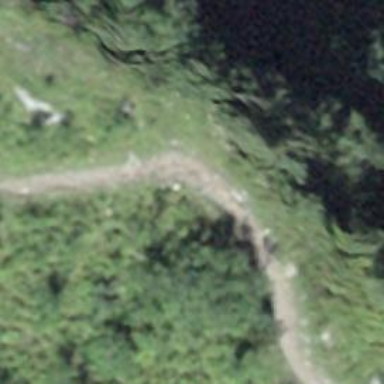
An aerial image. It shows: Path.